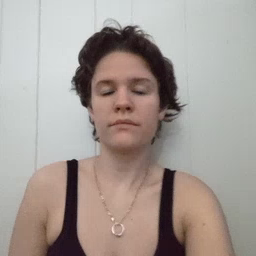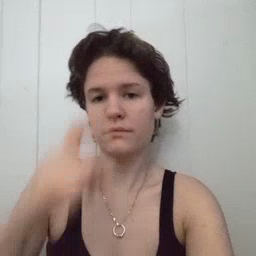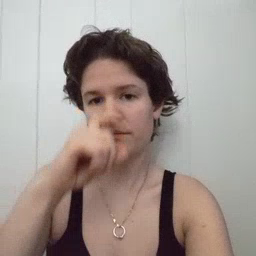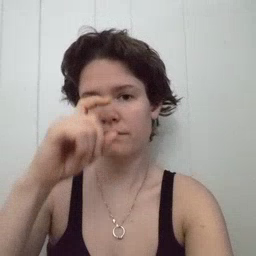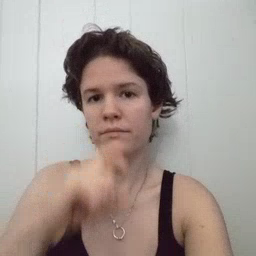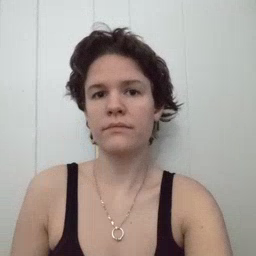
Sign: doll